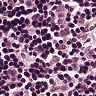
Metastatic tissue present: no